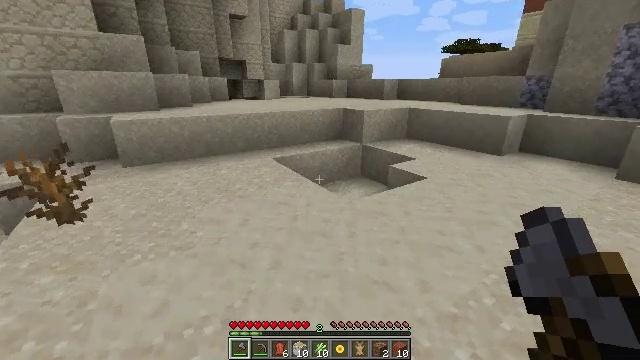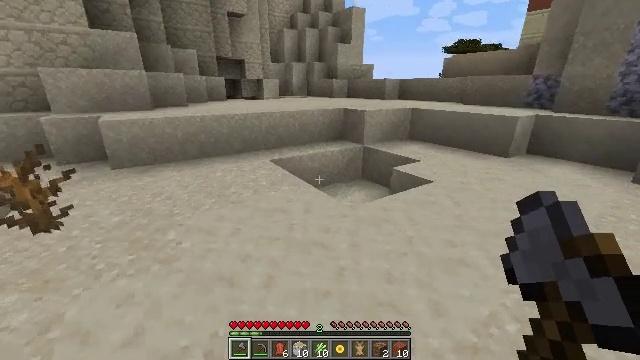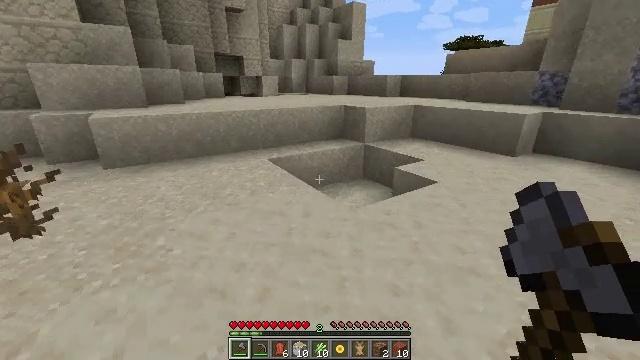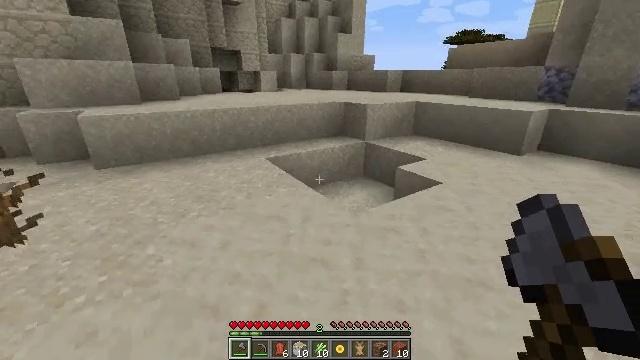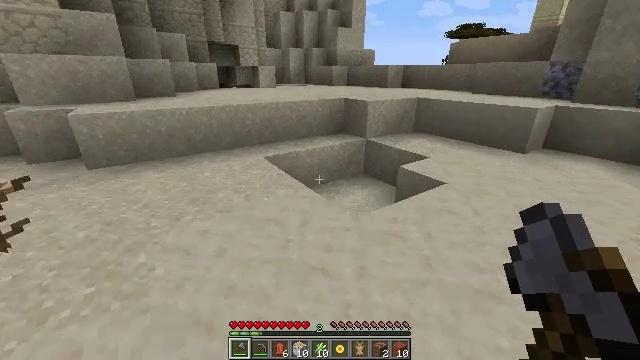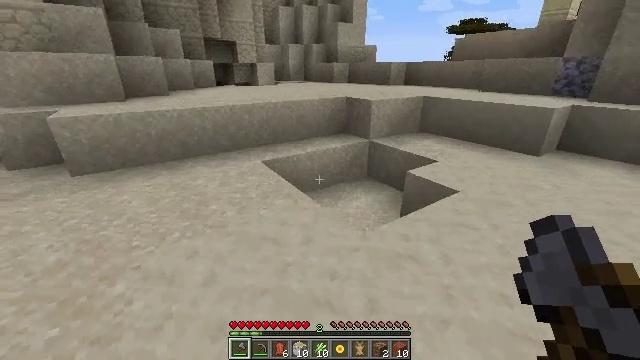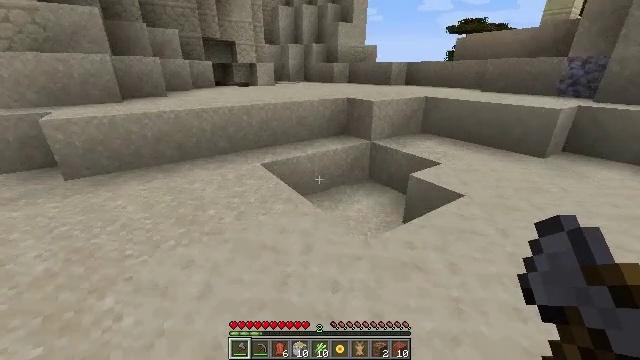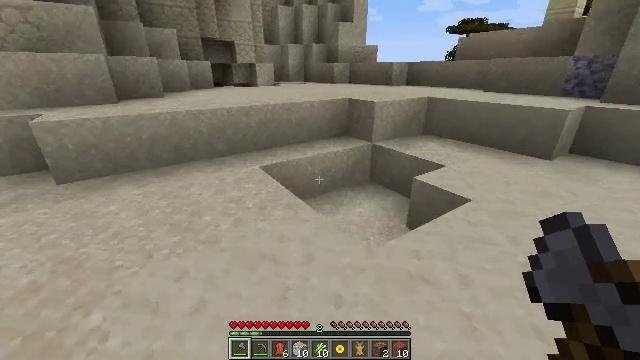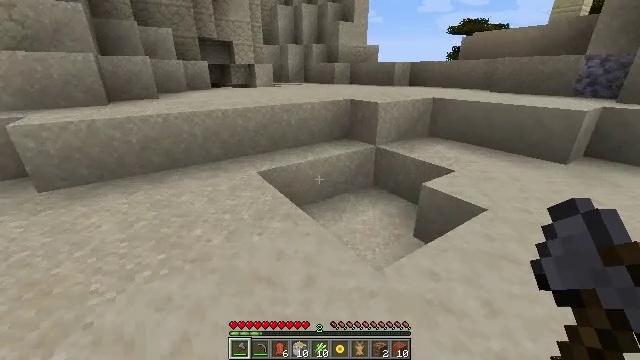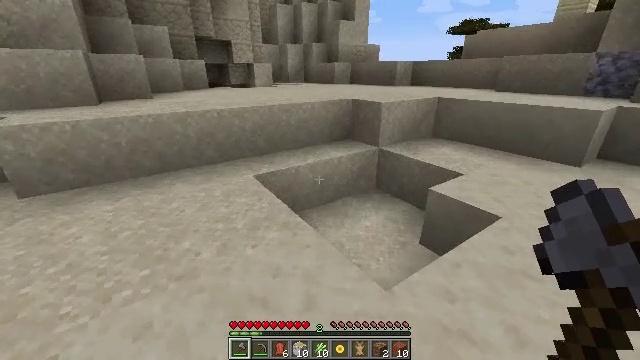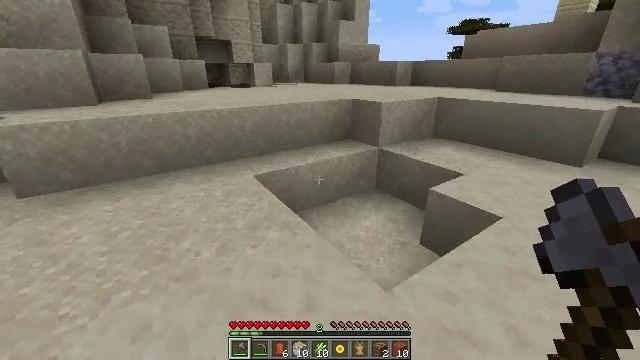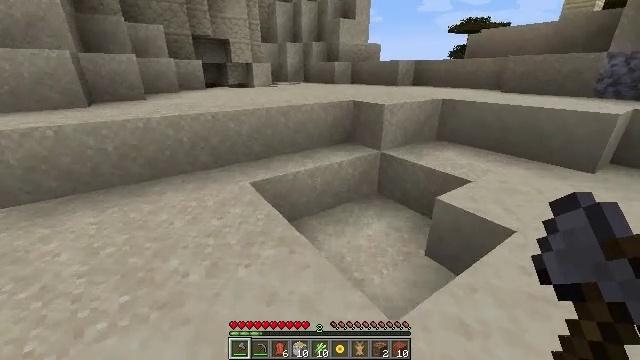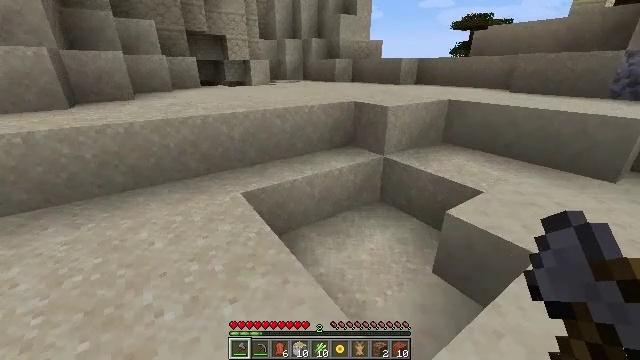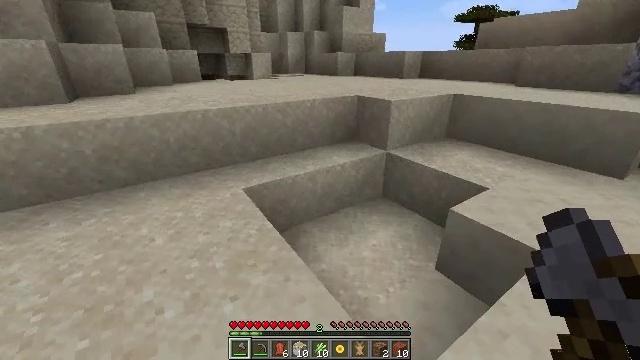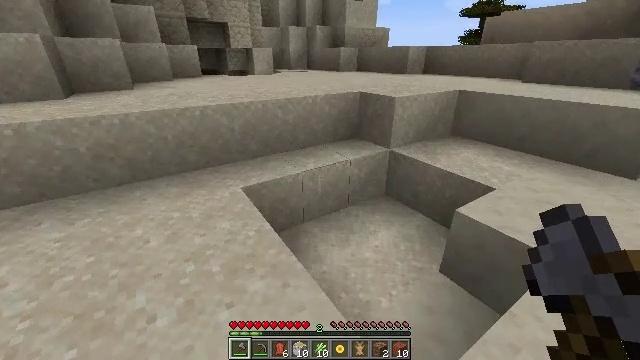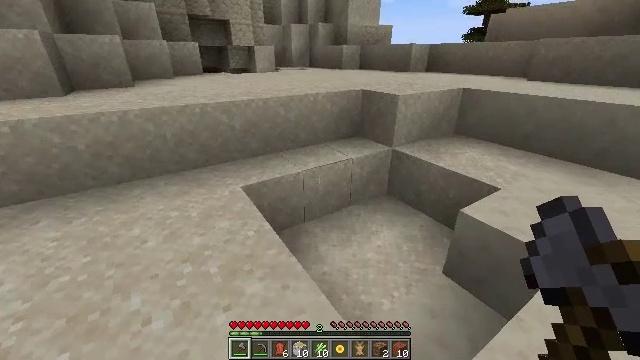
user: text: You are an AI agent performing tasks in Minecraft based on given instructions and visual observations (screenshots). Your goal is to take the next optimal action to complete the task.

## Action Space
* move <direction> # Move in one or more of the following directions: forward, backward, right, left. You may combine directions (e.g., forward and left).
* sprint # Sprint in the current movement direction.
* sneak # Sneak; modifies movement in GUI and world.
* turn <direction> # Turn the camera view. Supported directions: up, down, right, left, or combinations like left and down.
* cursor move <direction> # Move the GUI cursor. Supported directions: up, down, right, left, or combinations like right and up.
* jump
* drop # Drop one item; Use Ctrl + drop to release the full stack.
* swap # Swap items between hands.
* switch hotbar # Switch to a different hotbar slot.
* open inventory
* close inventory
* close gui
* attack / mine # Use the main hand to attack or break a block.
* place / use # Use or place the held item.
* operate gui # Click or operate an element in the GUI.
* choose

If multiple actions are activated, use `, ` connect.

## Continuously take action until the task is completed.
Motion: motion action
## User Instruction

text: Break the dead bush for sticks.
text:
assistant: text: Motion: move forward
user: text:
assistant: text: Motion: move forward
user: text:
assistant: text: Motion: move forward
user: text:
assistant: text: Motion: move forward
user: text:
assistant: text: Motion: move forward
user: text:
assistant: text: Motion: move forward
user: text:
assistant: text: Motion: move forward
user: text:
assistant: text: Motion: move forward
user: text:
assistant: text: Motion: move forward
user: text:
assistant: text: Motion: move forward
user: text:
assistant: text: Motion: move forward
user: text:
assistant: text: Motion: move forward
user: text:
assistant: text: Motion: turn down
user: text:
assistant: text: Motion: no_op
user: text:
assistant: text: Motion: no_op
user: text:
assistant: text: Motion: no_op
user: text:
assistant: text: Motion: no_op
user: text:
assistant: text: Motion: no_op
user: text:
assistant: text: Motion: no_op
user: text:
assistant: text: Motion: turn left
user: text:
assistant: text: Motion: turn left and up
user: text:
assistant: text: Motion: turn left and up
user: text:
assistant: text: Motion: turn left and up
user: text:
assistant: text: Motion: no_op
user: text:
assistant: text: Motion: no_op
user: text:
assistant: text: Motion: no_op
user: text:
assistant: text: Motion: no_op
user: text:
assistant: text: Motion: no_op
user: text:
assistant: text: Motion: no_op
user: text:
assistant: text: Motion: no_op